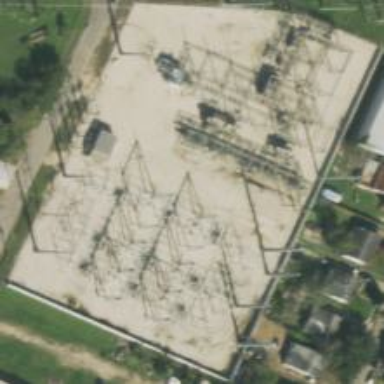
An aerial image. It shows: Fence surrounds transmission level power substation.